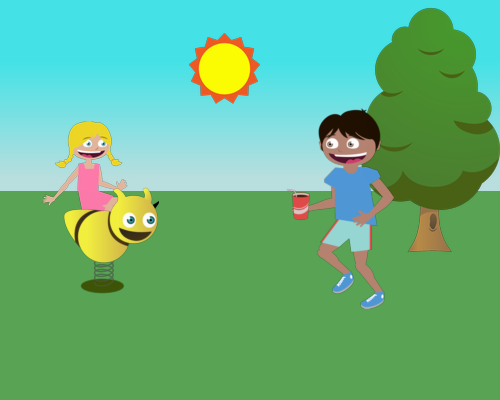
Small bushy tree on right, hole facing right. Large running boy smiling, facing left, holding soda in right hand, back against tree, sleeve at horizon. Small sun in middle of sky. Large bee ride on left, facing right, bee head touching horizontal line. Medium smiling girl sitting on bee ride, legs hidden behind bee head, facing right. Move Jenny's legs to other side and bring Mike back to tree.